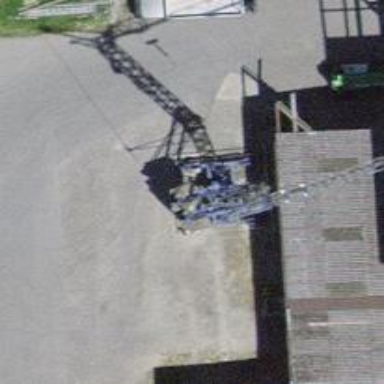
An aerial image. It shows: Crane is in the view.